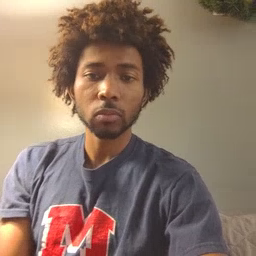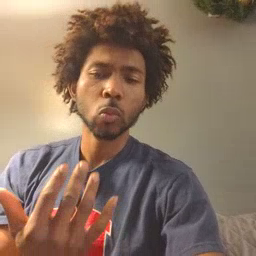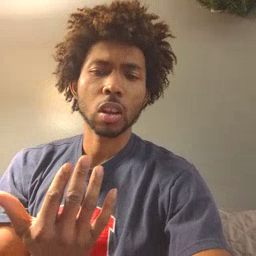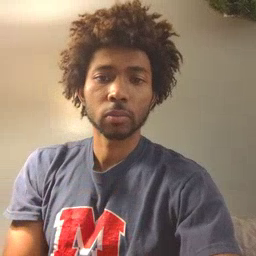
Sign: wait